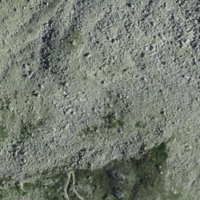
EUNIS habitat code: 48
Species observed at this site:
Adenostyles alliariae